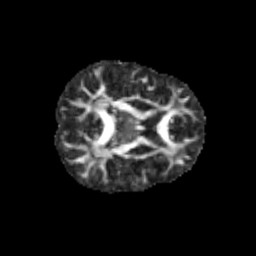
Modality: FA
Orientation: axial
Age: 10
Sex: male
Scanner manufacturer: siemens
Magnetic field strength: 3 T
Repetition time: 3.8 s
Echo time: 0.07 s